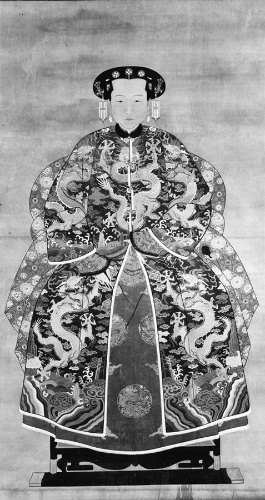
Artist: Unidentified artist
Date: 19th century
Object type: Hanging scroll
Classification: Paintings
Medium: Hanging scroll; ink and color on silk
Culture: China
Period: Qing dynasty (1644–1911)
Dimensions: Image: 74 1/2 x 39 1/2 in. (189.2 x 100.3 cm)
Overall with mounting: 103 3/4 x 45 3/8 in. (263.5 x 115.3 cm)
Overall with knobs: 103 3/4 x 49 in. (263.5 x 124.5 cm)
Department: Asian Art
Credit line: Rogers Fund, 1942
Accession year: 1942
Repository: Metropolitan Museum of Art, New York, NY
Tags: Portraits|Dragons|Women